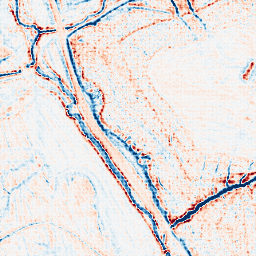
Category: edge_preserving
Decomposition family: anisotropic_diffusion
Decomposition parameters: iterations: 20
kappa: 50
gamma: 0.1
Upsampling method: sinc_hamming
Upsampling parameters: scale: 8
kernel_size: 8
Upsampling scale: 8